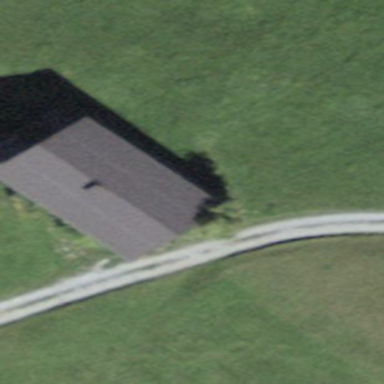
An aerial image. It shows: Cabin.